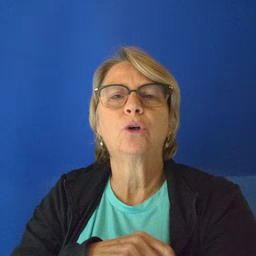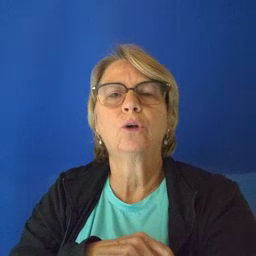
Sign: underwear